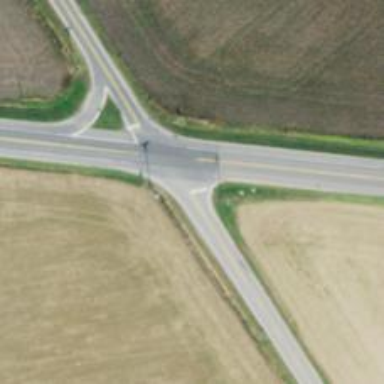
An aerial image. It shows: Road with stop sign.